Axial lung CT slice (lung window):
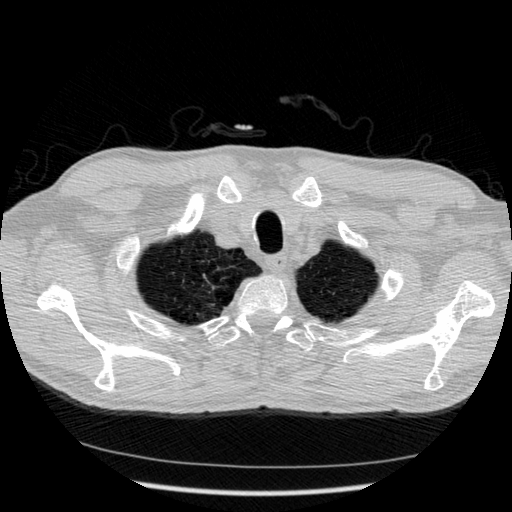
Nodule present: no